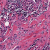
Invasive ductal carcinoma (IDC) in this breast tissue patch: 1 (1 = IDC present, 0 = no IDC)